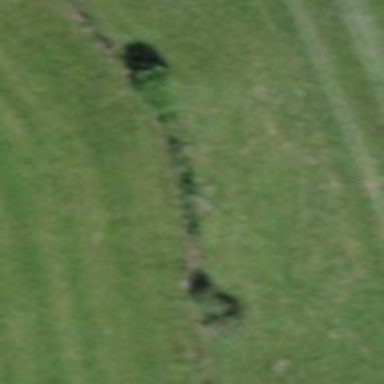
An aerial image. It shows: Wall barrier.